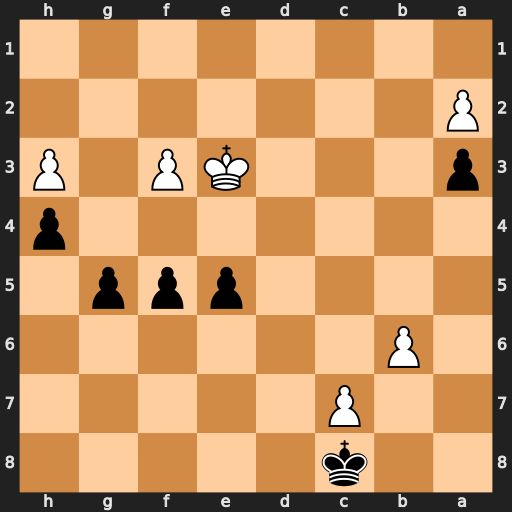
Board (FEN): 2k5/2P5/1P6/4ppp1/7p/p3KP1P/P7/8
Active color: b
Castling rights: -
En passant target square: -
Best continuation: g4 hxg4 h3 Kf2 e4